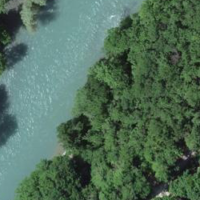
EUNIS habitat code: 15
Species observed at this site:
Cinclus cinclus
Mergus merganser